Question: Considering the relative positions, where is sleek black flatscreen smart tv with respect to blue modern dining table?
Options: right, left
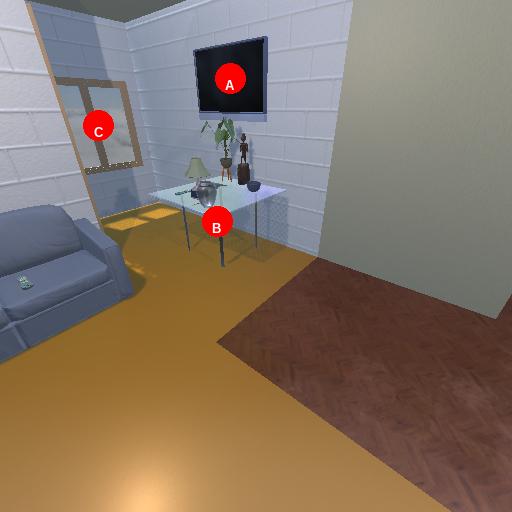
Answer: right